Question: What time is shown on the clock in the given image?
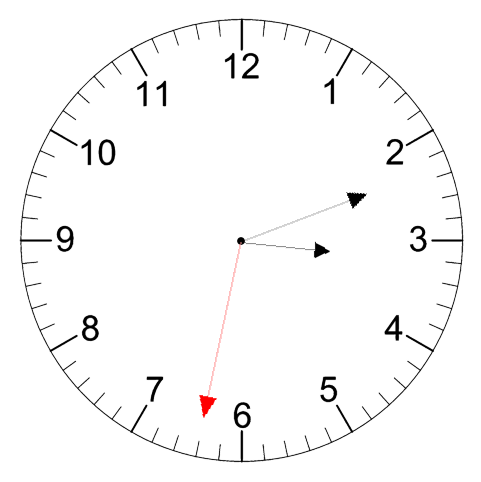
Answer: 03:11:32